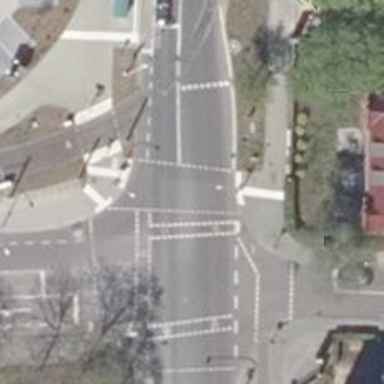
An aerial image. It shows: Road with traffic signals controlling the flow of traffic.